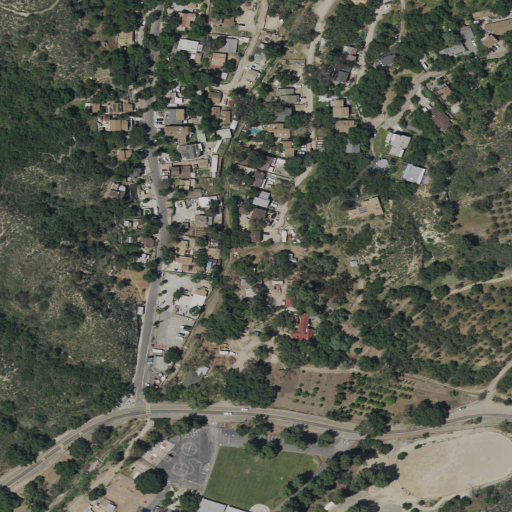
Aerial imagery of valley in California named Hickey Canyon containing open development, low intensity development, shrub, and medium intensity development